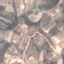
Land use / land cover: PermanentCrop